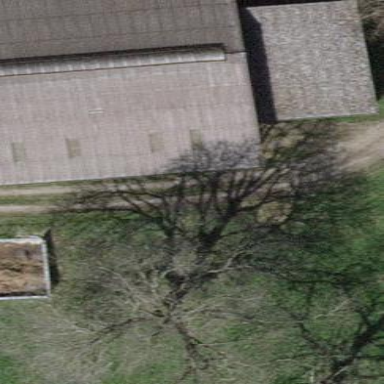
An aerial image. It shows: Stable building.